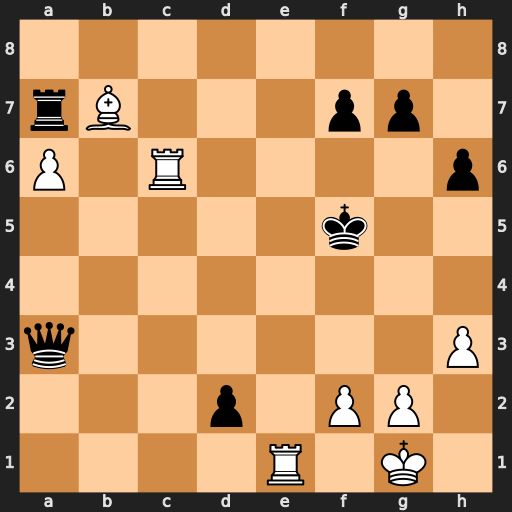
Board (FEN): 8/rB3pp1/P1R4p/5k2/8/q6P/3p1PP1/4R1K1
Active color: w
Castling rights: -
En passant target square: -
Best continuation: Bc8+ Kg5 h4+ Kxh4 g3+ Qxg3+ fxg3+